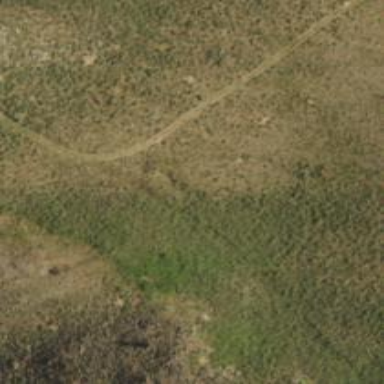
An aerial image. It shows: Track road.